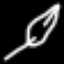
Label: leaf